Field crop: maize
Growth stage: 1
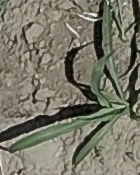
Species: sorghum